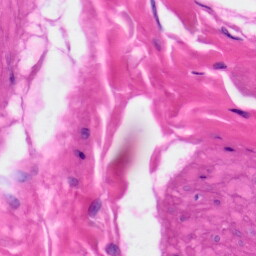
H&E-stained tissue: Skin